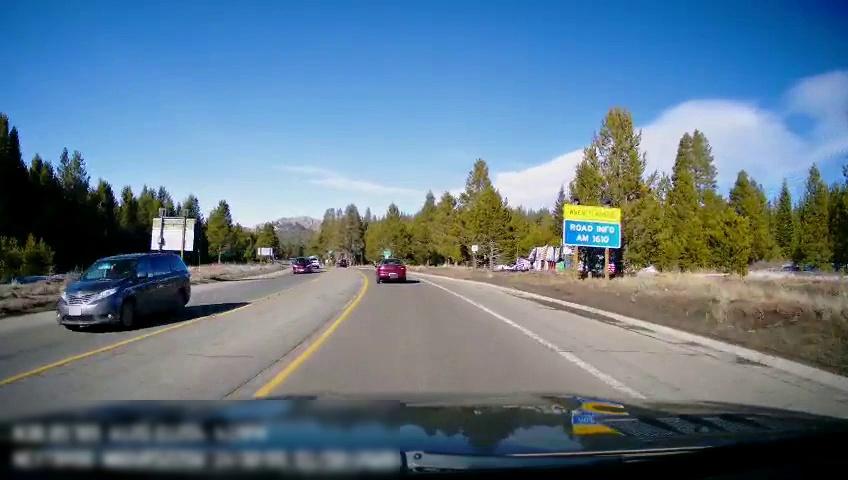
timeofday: Day
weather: Sunny
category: Drivable Space
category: Vehicles | Car
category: Vehicles | SUV
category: Vehicles | SUV
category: Vehicles | SUV
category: Lanes | Alternate Lane
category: Lanes | Current Lane
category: Lanes | Opposite Lane
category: Traffic | Signs
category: Traffic | Signs